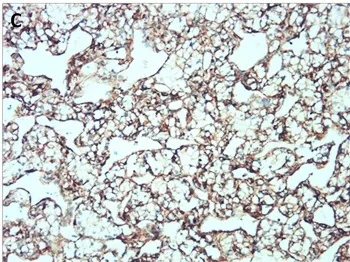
Immunohistochemical staining showing positivity for CAIX, CD10, and Vimentin. (C) Vimentin (x200).
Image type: pathology (immunostaining)